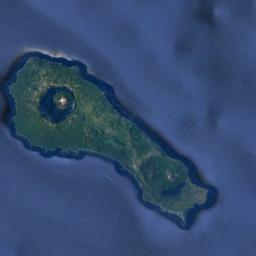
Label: island